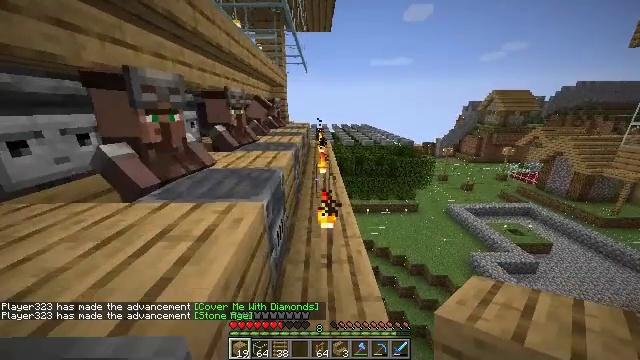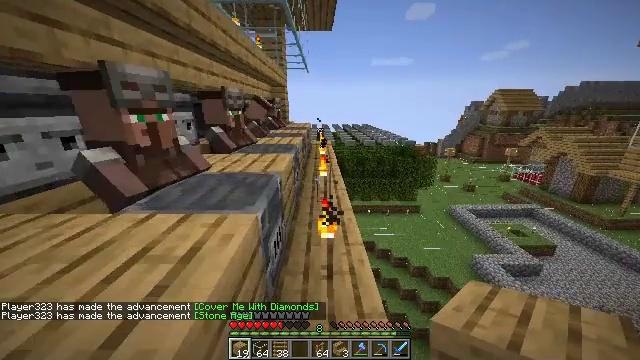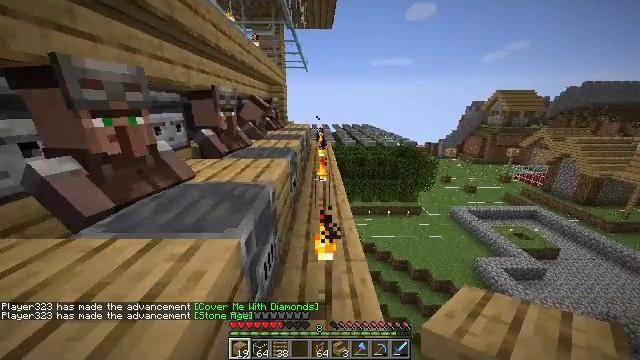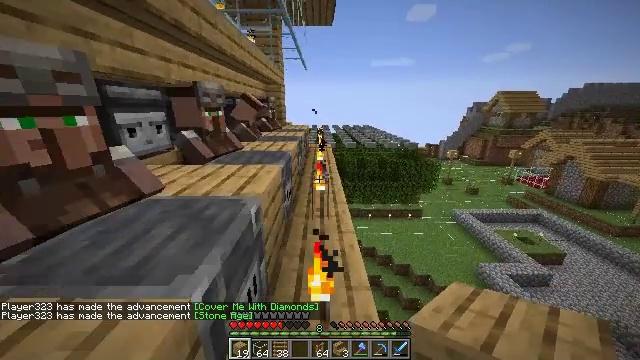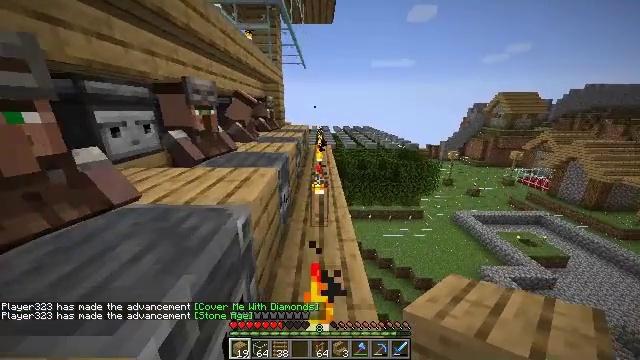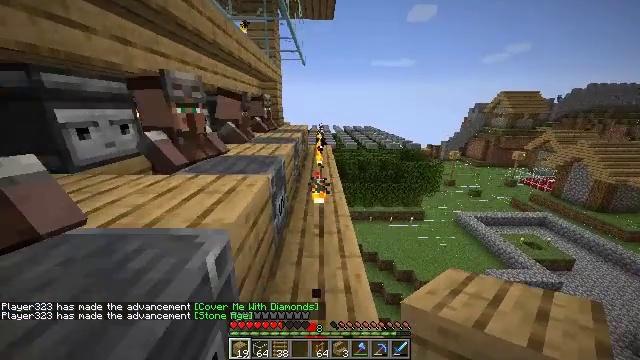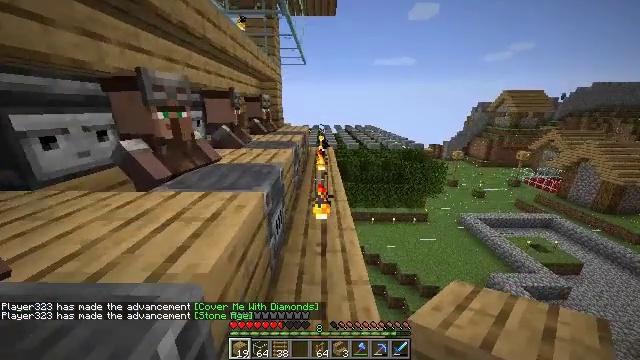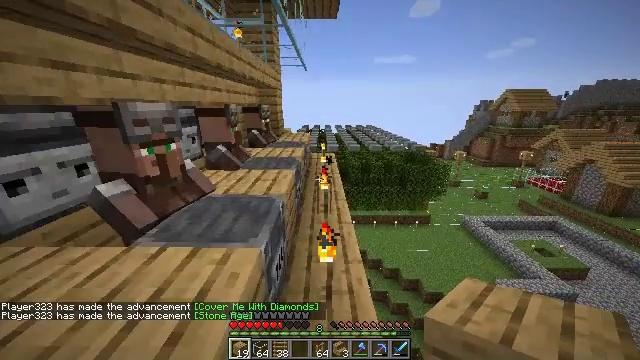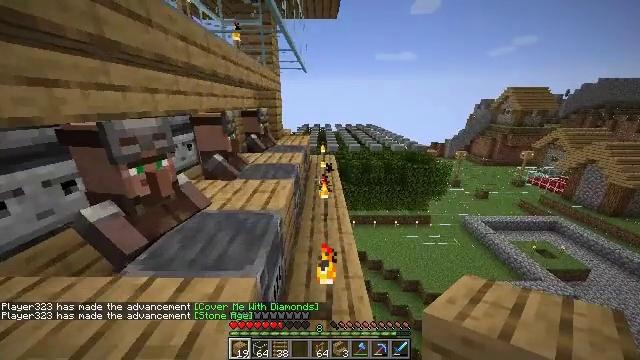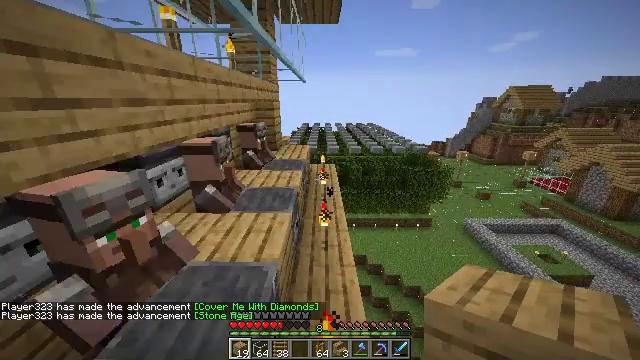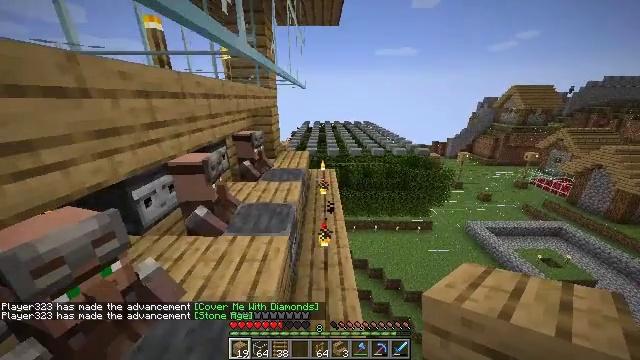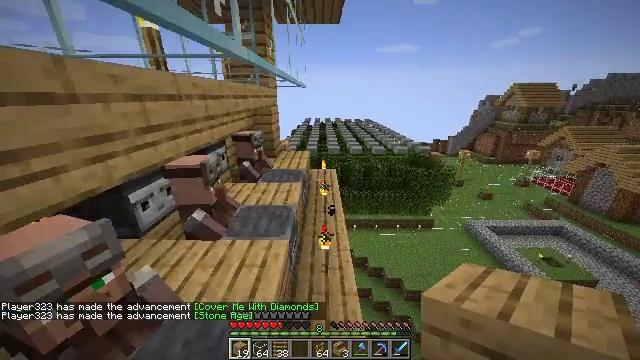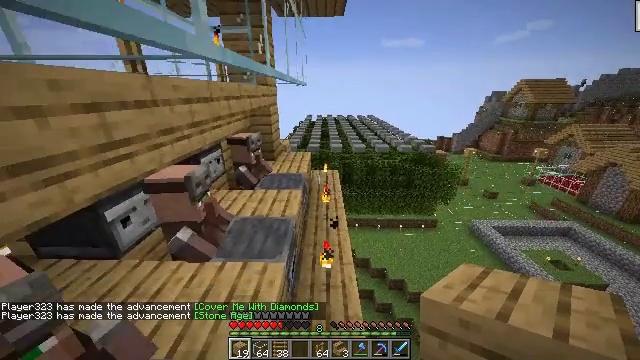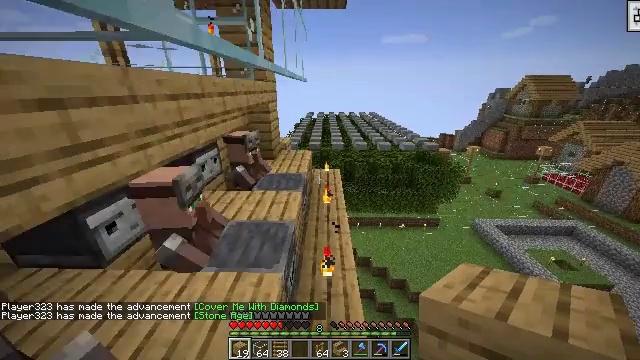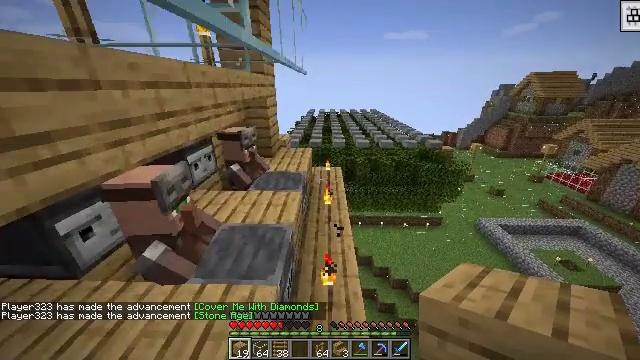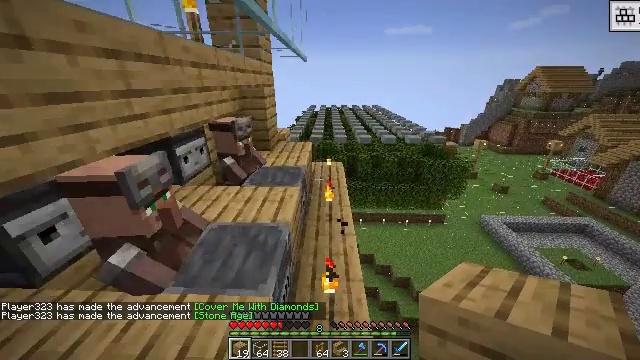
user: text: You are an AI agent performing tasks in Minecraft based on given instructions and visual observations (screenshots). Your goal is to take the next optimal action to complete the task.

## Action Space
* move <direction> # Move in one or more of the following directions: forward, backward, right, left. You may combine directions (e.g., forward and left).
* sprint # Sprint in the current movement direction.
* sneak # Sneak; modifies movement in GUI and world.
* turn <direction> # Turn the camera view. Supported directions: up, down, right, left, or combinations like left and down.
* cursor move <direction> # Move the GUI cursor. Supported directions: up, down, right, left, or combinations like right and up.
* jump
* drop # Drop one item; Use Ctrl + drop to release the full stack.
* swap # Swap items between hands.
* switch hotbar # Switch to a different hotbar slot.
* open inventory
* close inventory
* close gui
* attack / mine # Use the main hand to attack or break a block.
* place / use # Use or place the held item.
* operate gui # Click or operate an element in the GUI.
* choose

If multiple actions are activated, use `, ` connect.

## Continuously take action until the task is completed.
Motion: motion action
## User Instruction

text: Attack the oak stairs to recycle them.
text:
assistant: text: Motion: move forward
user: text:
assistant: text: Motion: move forward
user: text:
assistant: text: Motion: move forward
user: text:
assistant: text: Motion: move forward
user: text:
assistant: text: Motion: move forward
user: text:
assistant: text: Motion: move forward
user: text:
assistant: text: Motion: move forward, jump
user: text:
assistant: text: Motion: move forward, jump
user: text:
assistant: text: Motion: move forward, turn down, jump
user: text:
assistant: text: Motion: move forward, jump
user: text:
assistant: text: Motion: move forward, jump
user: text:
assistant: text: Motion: move forward, turn down, jump
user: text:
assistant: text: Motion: move forward
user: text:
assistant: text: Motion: move forward, sprint
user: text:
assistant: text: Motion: move forward, sprint
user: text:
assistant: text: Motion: move forward, sprint, turn left
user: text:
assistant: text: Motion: move forward, turn left
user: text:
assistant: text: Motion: move forward
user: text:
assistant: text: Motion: move forward, sprint
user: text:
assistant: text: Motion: move forward, sprint
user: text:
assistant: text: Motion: move forward, sprint
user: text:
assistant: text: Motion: move forward
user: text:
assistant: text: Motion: move forward, turn right
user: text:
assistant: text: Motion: move forward, sprint, turn right
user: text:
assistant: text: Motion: move forward, sprint
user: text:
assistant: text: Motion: move forward
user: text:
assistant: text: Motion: move forward
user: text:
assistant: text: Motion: move forward, sprint
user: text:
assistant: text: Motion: move forward, sprint
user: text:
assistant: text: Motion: move forward, sprint, turn left